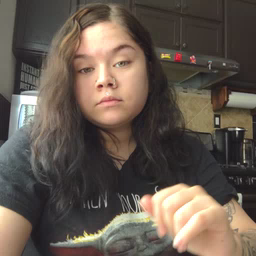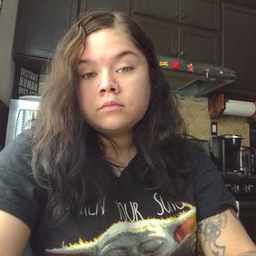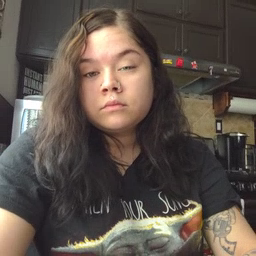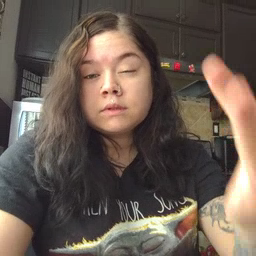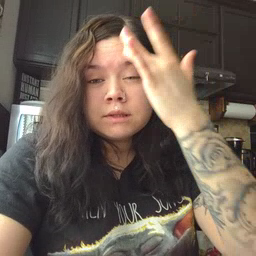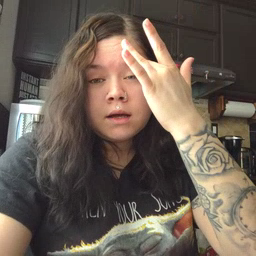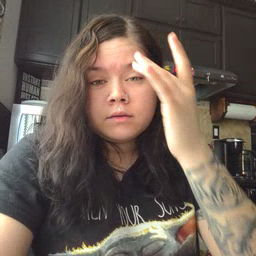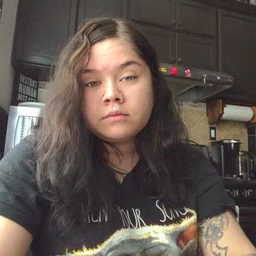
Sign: sick